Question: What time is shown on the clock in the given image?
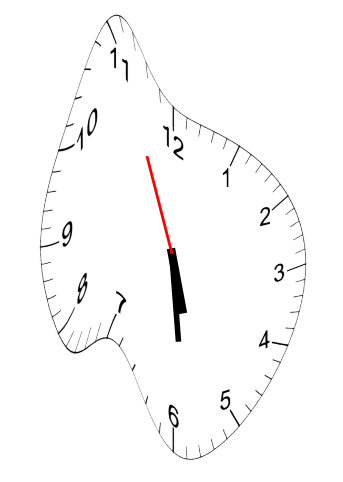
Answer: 05:28:56